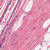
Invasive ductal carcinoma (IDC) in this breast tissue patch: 0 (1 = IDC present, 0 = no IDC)